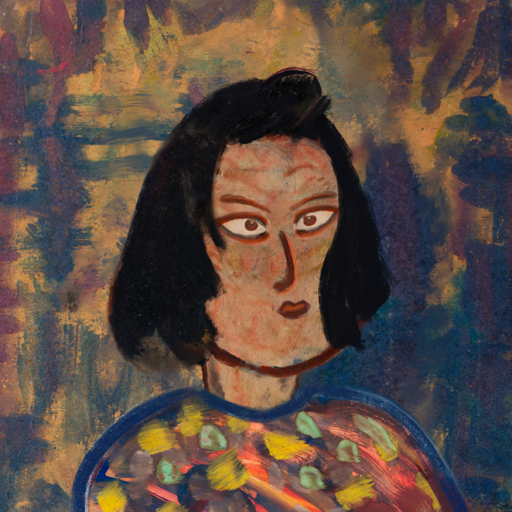
Background: InTheSun, Head And Neck Side: Orphan, Face Side: Roy_Bahadur, Bust: Mother_And_Son_Mother, Hair Side: Mosgoul, Head Accessory: Blank, Second Necklace: Blank, Necklace: Blank, Baby: Blank